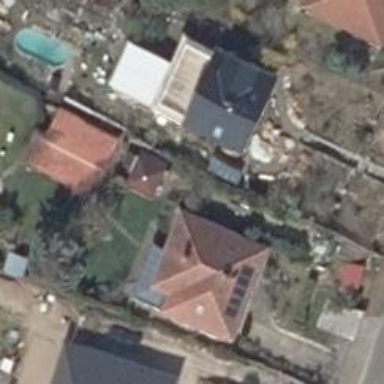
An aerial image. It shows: Detached building with hipped roof.